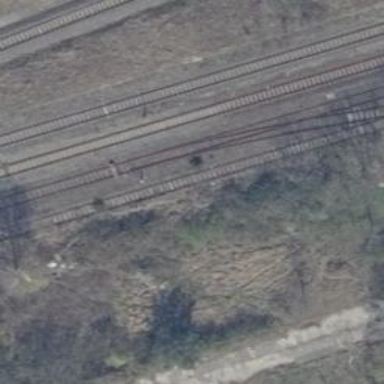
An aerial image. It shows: Abandoned railway yard.